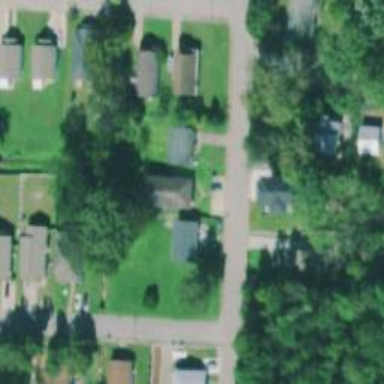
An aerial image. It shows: Residential road with sidewalk on the left.